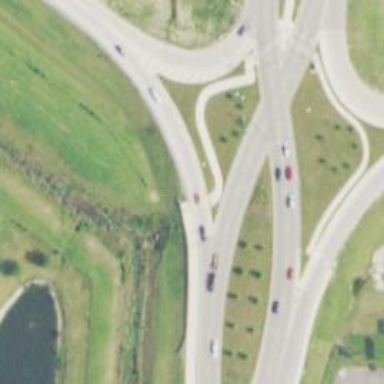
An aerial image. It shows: Motorway link at Diverging Diamond Interchange (DDI) junction.